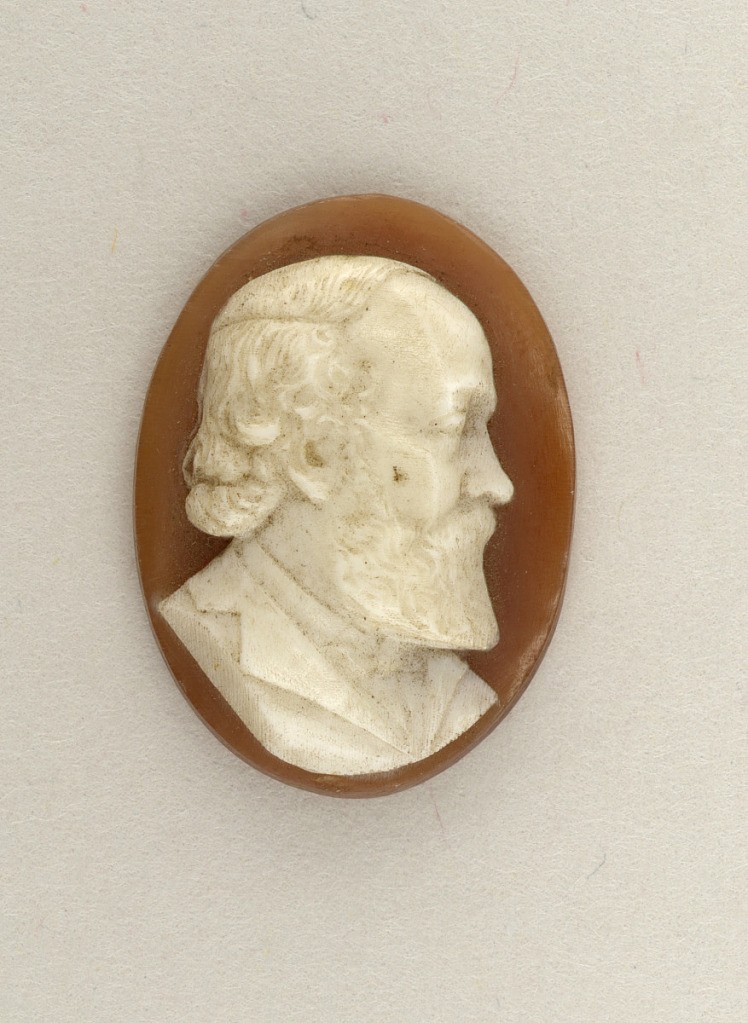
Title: Cameo
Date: mid-19th century
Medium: Paste
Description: Head of a bearded man, facing right. Upright oval, white on brown.